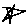
Label: star